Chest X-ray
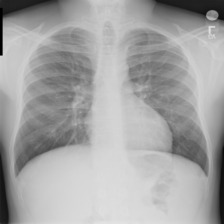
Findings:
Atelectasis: negative
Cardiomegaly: negative
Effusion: negative
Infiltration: negative
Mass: negative
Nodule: negative
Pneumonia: negative
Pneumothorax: negative
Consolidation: negative
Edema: negative
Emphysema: negative
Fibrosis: negative
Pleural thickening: negative
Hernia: negative